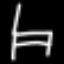
Label: chair